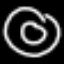
Label: donut